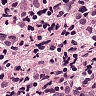
Metastatic tissue present: yes